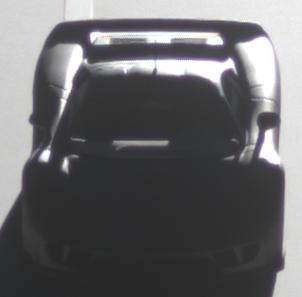
Make: Saleen
Model: S7
Detailed model: -
Model produced from: 2000
Model produced until: 2008
Doors: 2
Color: gray
Road condition: dry road
Daytime: sunrise or sunset
Contrast: high contrast